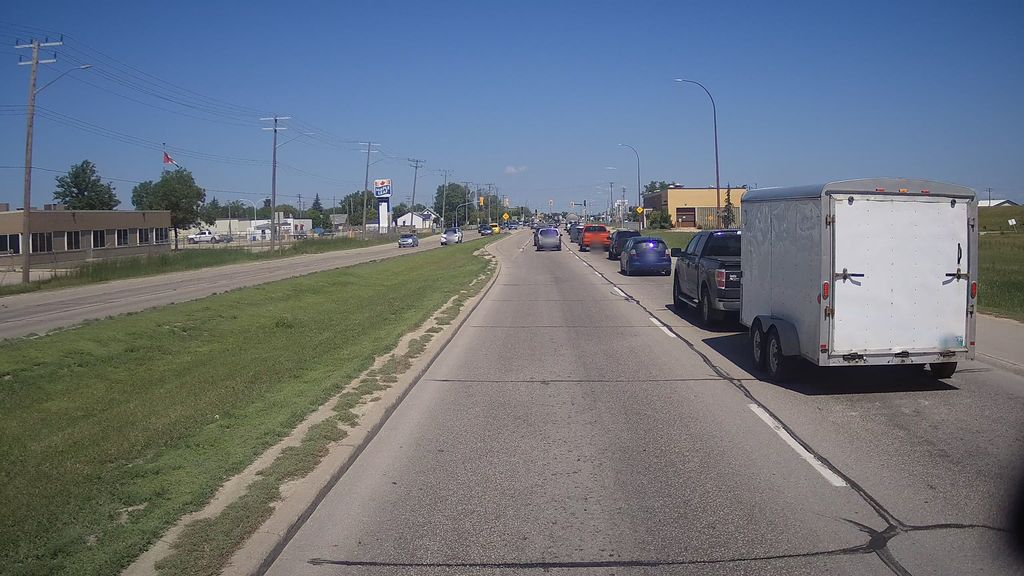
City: winnipeg